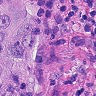
Metastatic tissue present: yes